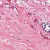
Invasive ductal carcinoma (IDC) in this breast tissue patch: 0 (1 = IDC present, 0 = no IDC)